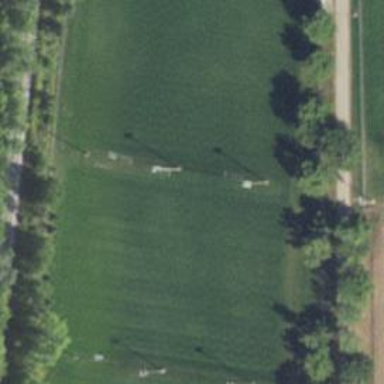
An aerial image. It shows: Soccer pitch for outdoor sports and leisure activities.